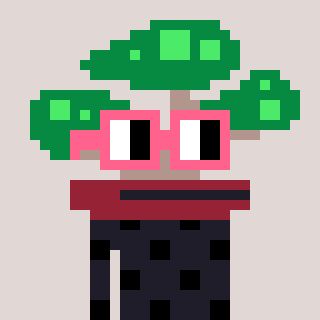
a pixel art character with square pink glasses, a bonsai-shaped head and a grayscale-colored body on a warm background